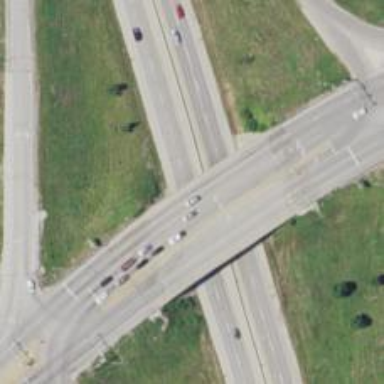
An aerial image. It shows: Trunk highway bridge.